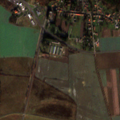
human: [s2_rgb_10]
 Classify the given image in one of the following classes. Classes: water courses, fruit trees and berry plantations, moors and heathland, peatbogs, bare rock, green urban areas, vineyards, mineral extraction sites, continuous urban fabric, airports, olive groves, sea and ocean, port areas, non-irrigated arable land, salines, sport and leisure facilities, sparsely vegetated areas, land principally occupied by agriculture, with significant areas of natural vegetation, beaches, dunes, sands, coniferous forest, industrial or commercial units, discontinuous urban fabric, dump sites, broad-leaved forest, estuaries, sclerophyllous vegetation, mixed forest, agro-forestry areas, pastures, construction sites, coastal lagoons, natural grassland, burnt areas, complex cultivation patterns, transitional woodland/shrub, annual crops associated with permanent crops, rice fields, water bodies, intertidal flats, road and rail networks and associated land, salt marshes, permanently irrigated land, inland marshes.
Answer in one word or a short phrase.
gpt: discontinuous urban fabric, non-irrigated arable land, pastures, mixed forest